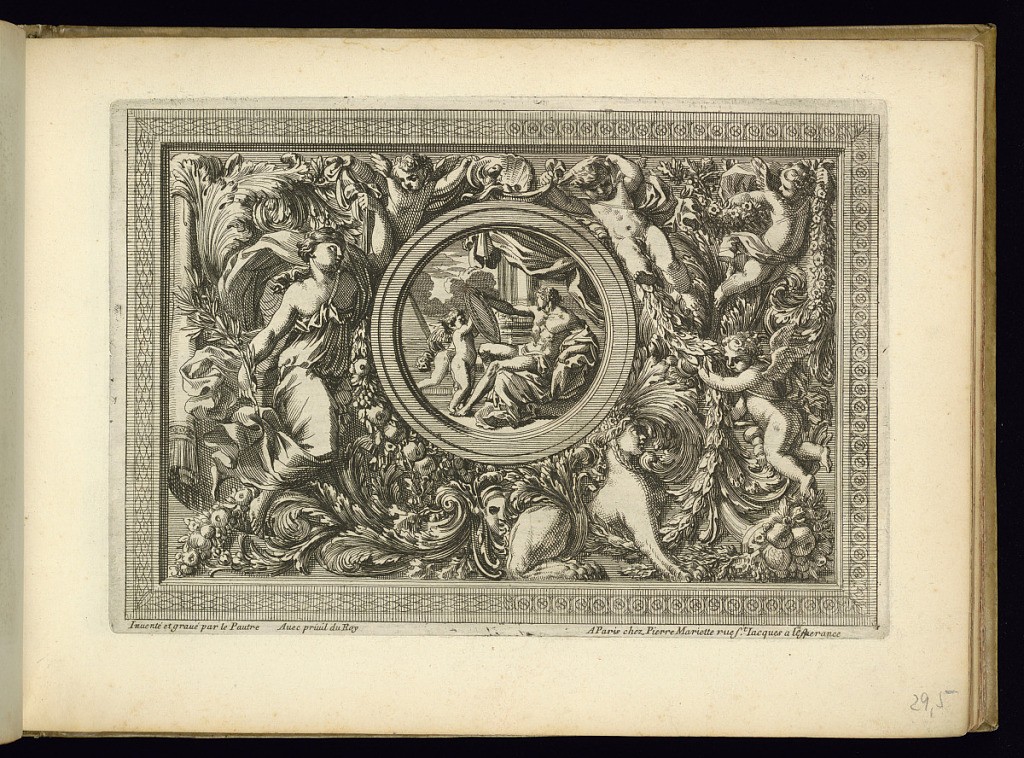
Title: Ornamental Panel with a Central Roundel
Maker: Jean Le Pautre, French, 1618–1682
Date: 1657–82
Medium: Etching on laid paper
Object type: Print
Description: A rectangular ornamental panel design with a central roundel featuring a seated man and a putto holding a mirror. The roundel is surrounded by two different designs featuring putti, a female figure, mascaron (mak), sphynx, cornucopia, scrolling leaves, rinceaux, festoons of leaves and fruit, shells, and textiles. The whole is framed by a leaf molding on the left and a rosette and roundel molding on the right. The plate is signed.